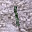
Label: 1